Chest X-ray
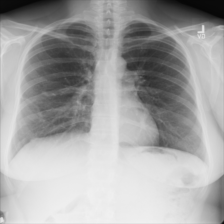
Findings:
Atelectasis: negative
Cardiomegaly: negative
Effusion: negative
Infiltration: negative
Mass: negative
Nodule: negative
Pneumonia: negative
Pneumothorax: negative
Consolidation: negative
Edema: negative
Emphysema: negative
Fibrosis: negative
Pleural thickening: negative
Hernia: negative